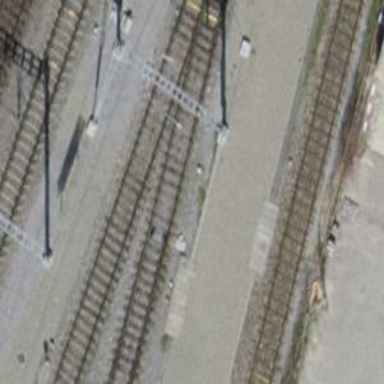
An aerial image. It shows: Single-track electrified railway yard with contact line electrification.